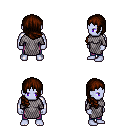
a pixel art fantasy rpg character, male body template, dark elf, purple skin, chain mail, magenta pants, brown right-swept hairstyle, four views (front, back, left, right), 2x2 character sprite sheet, small pixel art, hard edges, no anti-aliasing